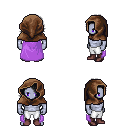
a pixel art fantasy rpg character, male body template, dark elf, purple skin, lavender cape, white pants, gray swoop hairstyle, cloth hood, maroon shoes, four views (front, back, left, right), 2x2 character sprite sheet, small pixel art, hard edges, no anti-aliasing